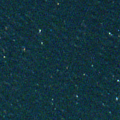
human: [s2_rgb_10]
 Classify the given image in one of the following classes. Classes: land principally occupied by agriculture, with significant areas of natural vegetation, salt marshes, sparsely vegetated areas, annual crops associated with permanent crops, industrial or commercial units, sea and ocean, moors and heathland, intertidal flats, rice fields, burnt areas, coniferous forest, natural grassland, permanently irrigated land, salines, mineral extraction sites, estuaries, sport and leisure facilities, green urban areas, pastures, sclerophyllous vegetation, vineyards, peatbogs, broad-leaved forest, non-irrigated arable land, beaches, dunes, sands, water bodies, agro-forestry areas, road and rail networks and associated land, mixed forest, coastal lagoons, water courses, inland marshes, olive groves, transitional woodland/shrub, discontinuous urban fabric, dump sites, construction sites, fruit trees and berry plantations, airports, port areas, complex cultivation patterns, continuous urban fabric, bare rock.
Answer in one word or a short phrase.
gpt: sea and ocean